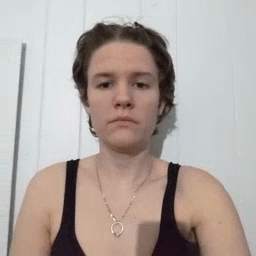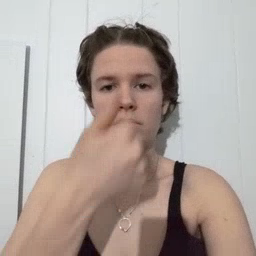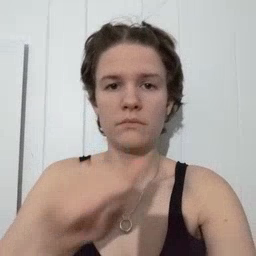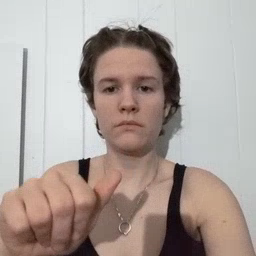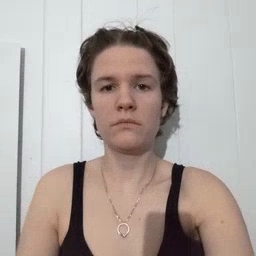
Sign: any